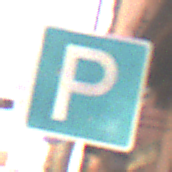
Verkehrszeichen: Parken
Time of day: Midday
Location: Outdoor (Urban)
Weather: Clear
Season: NotSpecified
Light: Natural